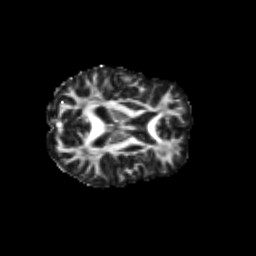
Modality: FA
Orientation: axial
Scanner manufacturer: siemens
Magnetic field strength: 3 T
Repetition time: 9.2 s
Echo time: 0.084 s